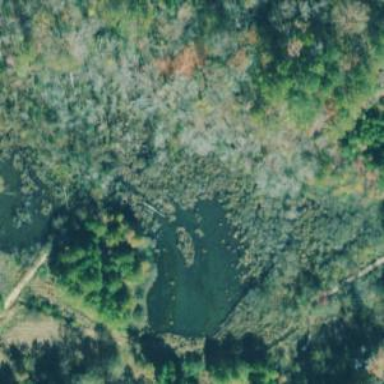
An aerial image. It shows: Wetland area in its natural state.